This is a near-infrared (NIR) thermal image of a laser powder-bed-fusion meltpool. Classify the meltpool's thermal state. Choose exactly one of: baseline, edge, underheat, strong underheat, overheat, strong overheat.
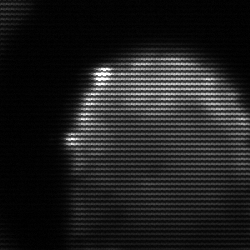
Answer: edge